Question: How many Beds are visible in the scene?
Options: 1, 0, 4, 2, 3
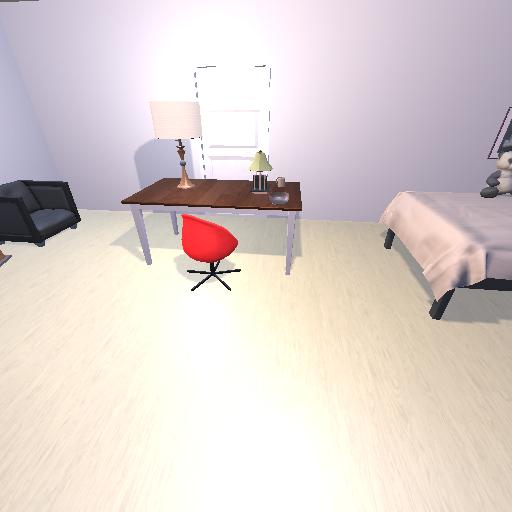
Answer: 1